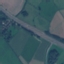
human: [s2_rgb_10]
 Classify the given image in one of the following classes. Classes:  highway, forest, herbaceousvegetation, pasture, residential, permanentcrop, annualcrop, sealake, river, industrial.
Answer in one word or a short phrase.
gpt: Highway